Question: I have the following output when running my web application:
'''
The page cannot be displayed because an internal server error has occurred.
'''
Screenshot:

In my 'web.config', the following are set:
'''
<system.web>
<customErrors mode="Off"/>
</system.web>
<system.webServer>
<asp scriptErrorSentToBrowser="true"/>
<httpErrors errorMode="Detailed"/>
</system.webServer>
'''
How do I see what the error is?
This is hosted locally in the Azure Compute Emulator.
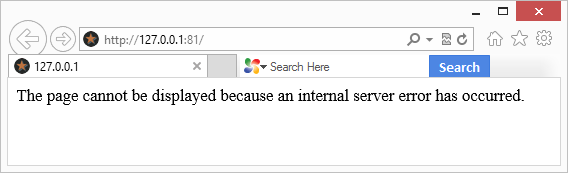
Answer: In addition to the configurations you have done, if you are using Internet Explorer, turn off the option "Show friendly HTTP error messages" in the "Advanced" tab.
Another option is to <URL> to look for exceptions.
You might also find value in deploying <URL> with your application for improved error handling.